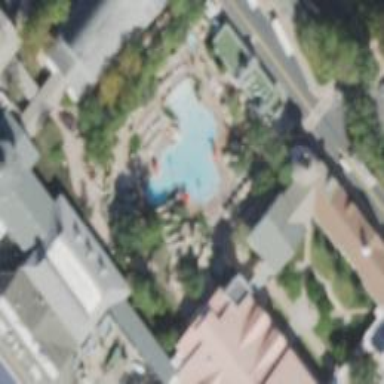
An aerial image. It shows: Water slide attraction.